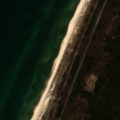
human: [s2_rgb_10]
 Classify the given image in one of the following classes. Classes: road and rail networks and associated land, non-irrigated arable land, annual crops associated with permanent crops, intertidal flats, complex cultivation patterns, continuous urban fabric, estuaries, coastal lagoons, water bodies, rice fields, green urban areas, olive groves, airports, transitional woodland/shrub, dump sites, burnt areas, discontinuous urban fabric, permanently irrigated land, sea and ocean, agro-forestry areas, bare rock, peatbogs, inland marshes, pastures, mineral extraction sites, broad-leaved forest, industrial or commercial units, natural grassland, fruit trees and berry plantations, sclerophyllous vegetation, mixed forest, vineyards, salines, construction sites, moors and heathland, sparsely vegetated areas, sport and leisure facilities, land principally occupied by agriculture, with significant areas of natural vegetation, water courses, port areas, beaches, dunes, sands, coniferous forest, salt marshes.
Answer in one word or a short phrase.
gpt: coniferous forest, mixed forest, beaches, dunes, sands, sea and ocean